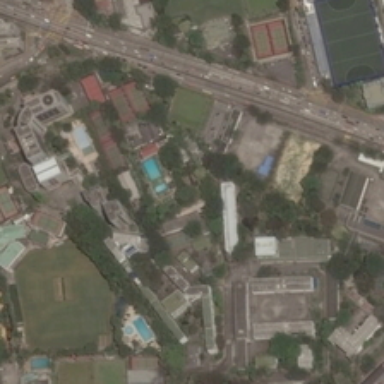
Many green trees and some buildings are in a school with a playground .